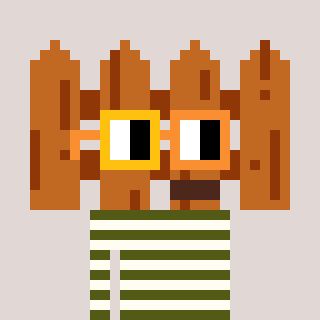
a pixel art character with square yellow and orange glasses, a fence-shaped head and a grayscale-colored body on a warm background